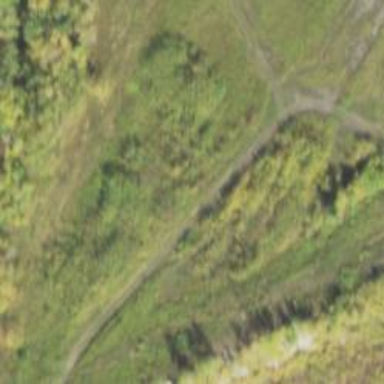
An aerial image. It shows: Abandoned railway.